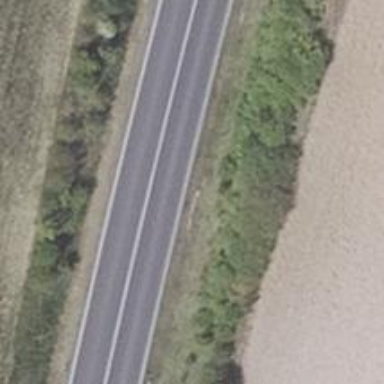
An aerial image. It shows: Asphalt motorway categorized as trunk road.